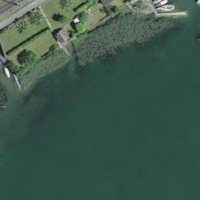
EUNIS habitat code: 14
Species observed at this site:
Phragmites australis